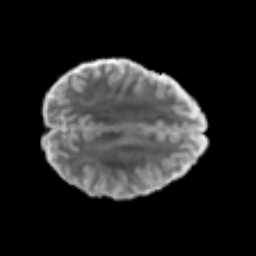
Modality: MD
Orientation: axial
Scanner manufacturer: philips
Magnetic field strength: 3 T
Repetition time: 8.589 s
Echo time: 0.1268 s